Question: # Context
I want to select only one image and remove borders of other existing images
Now many images can be selected like that:

I want help on select and deselecting single images.
# My code
'''
function clickpick(item) {
for ( var i = 5; i < document.images.length; i++) {
document.images[i].onclick = function() {
if (this.style.borderWidth == '5px') {
selectpic = '';
$("#display-frame").find("*").css("border", "0");
} else {
this.style.border = '5px solid blue';
selectpic = $(item).attr("url");
}
};
}
'''
Images are auto generated
# Html
'''
<div class="mainpic"><img src="';path+=file.filepath+'" class="uploader-thumb-img" style="width: 108px; height: 120px; top: 0px; left: 0px; "/></div>
'''
update:
i want to select the url of the image sorry forgot to mention that
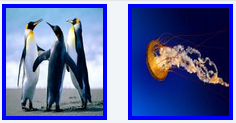
Answer: # Solution
Using jQuery <URL> function.
:
'''
img { border: 0; }
img.highlight { border: 5px solid blue; }
'''
:
'''
var url;
$('img').click(function (e) {
$('img.highlight').not(e.target).removeClass('highlight');
$(this).toggleClass('highlight');
url = $(this).attr('href');
});
'''
# Demo
<URL>